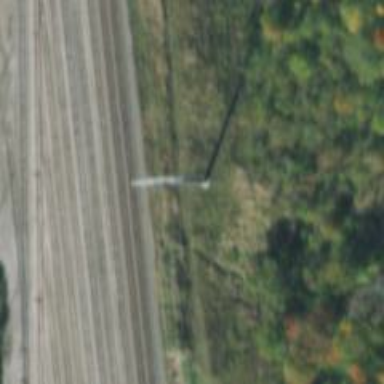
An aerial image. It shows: Power tower.